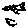
Label: bird